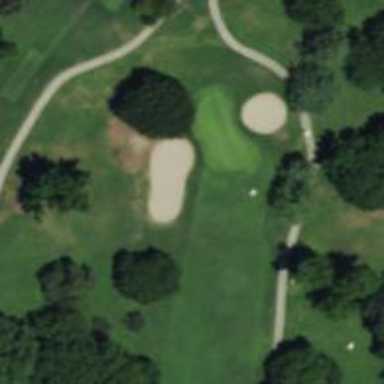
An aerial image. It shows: Golf hole.